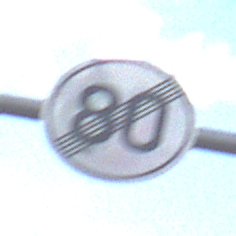
Verkehrszeichen: EndeGeschwindigkeit80
Umgebung: Outdoor, Nature
Tageszeit: Midday
Wetter: PartlyCloudy
Licht: Natural
Jahreszeit: NotSpecified
Kontrast: LowContrast